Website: crate-barrel
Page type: payment
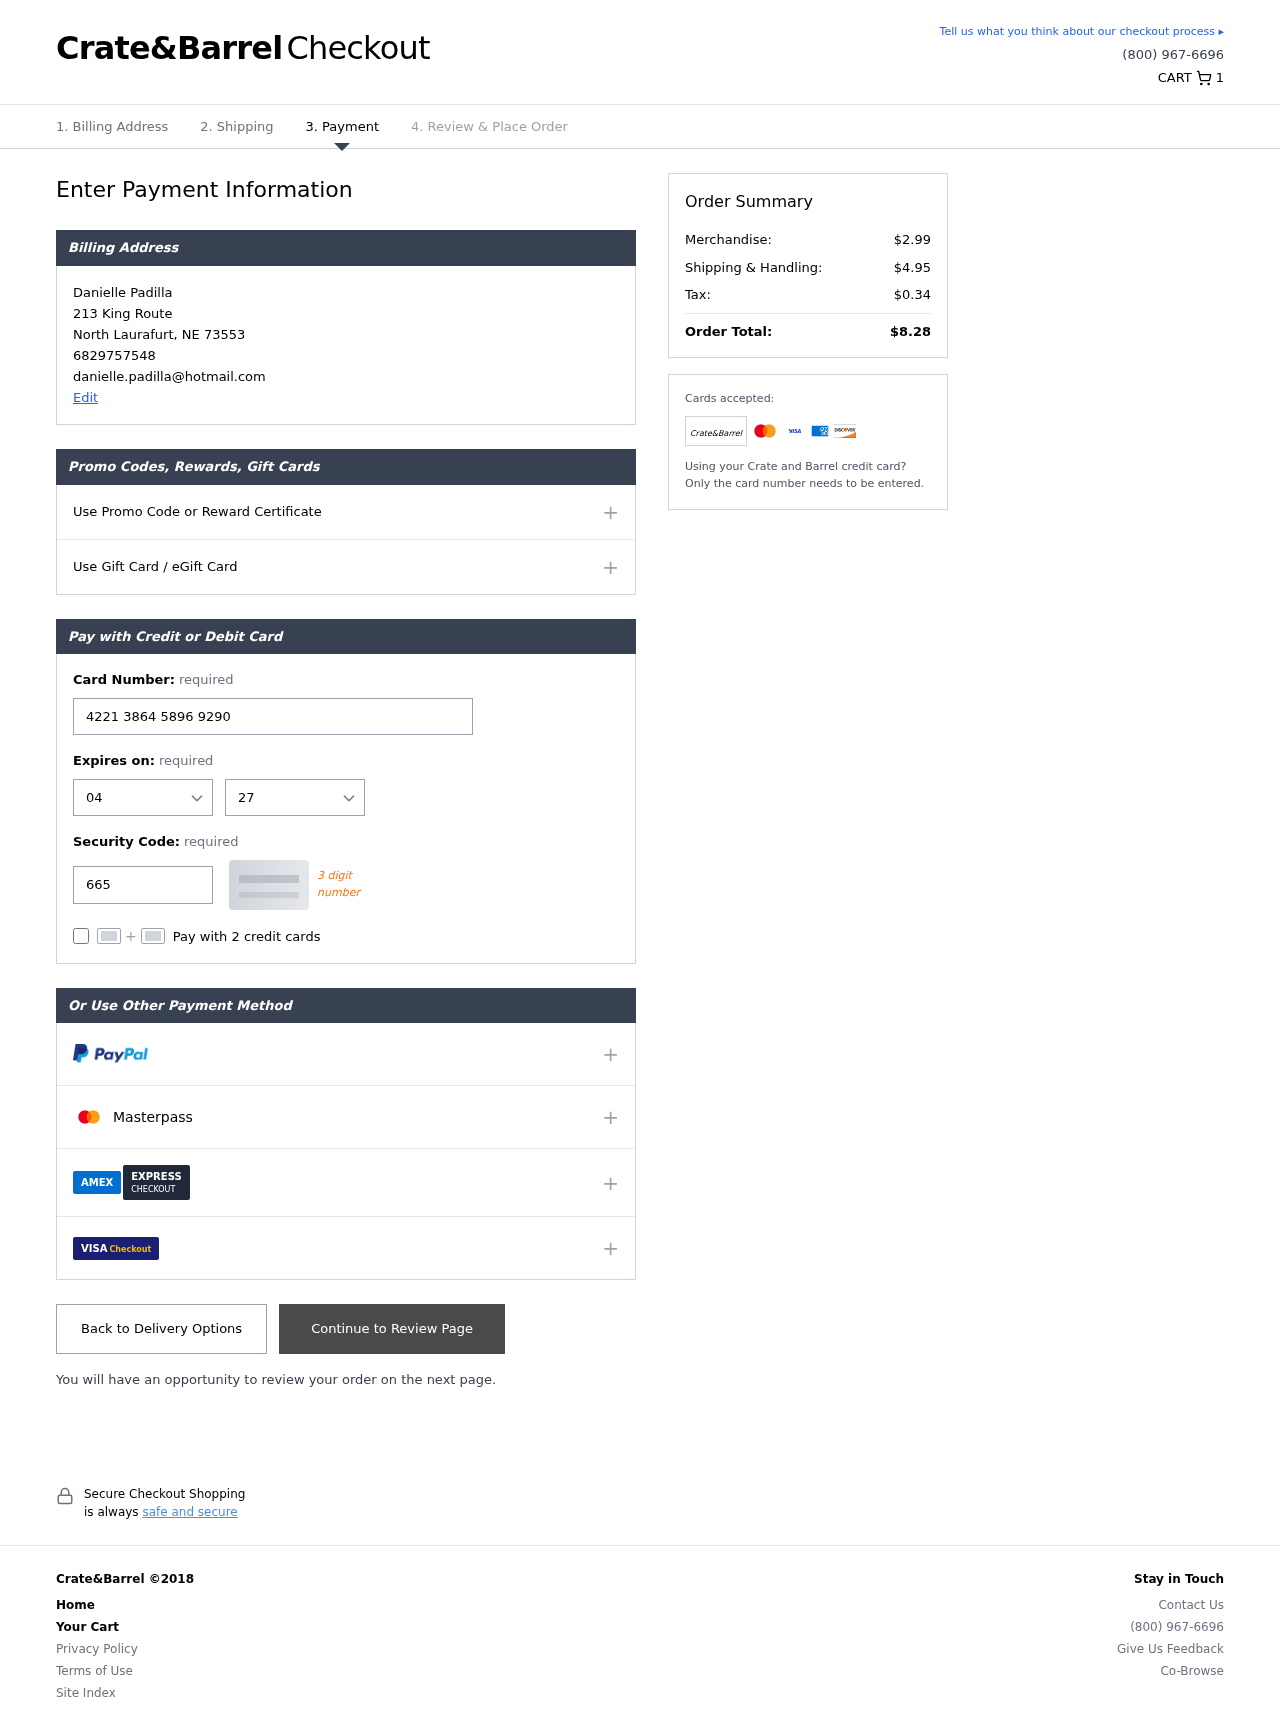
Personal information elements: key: PII_CARD_CVV
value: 665
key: PII_CARD_EXPIRY_MONTH
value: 04
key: PII_CARD_EXPIRY_YEAR
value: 27
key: PII_CARD_NUMBER
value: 4221 3864 5896 9290
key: PII_CITY
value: North Laurafurt
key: PII_EMAIL
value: danielle.padilla@hotmail.com
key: PII_FULLNAME
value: Danielle Padilla
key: PII_PHONE
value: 6829757548
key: PII_POSTCODE
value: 73553
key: PII_STATE_ABBR
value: NE
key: PII_STREET
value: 213 King Route
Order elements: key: ORDER_NUM_ITEMS
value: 1
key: ORDER_SUBTOTAL
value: $2.99
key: ORDER_SHIPPING_COST
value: $4.95
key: ORDER_TAX
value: $0.34
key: ORDER_TOTAL
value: $8.28